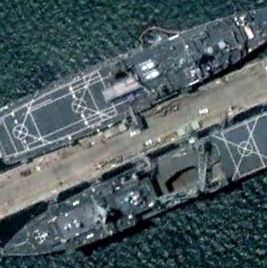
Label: combat